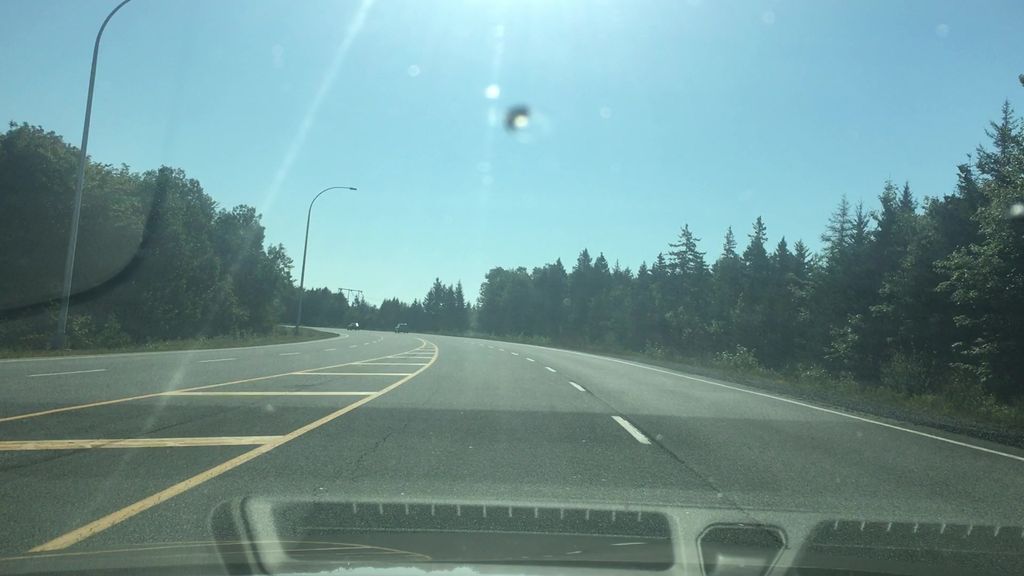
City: halifax